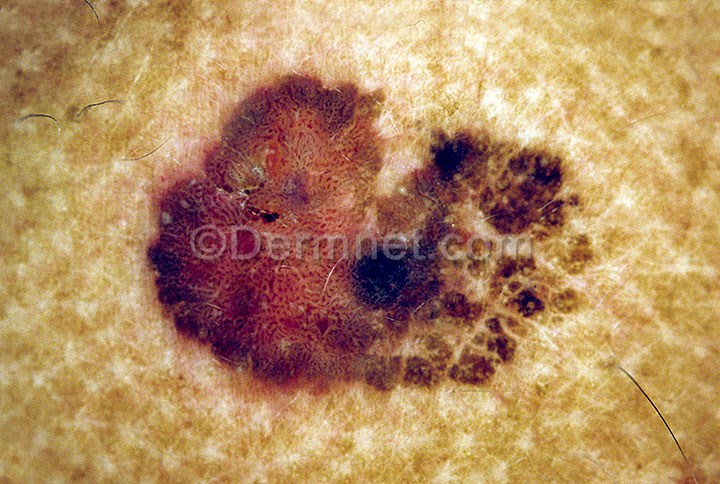
Disease: Actinic Keratosis Basal Cell Carcinoma and other Malignant Lesions